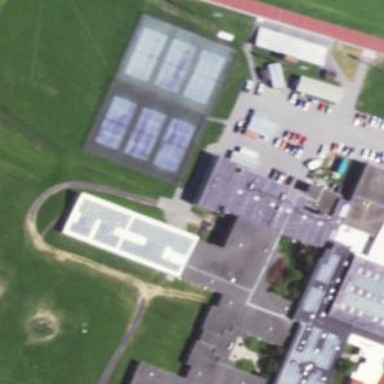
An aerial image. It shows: Tennis court on the leisure land pitch.